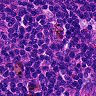
Metastatic tissue present: no